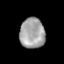
Tissue: prostate
Cell type: T cells
Senescence score: 0.3472
Nuclear area (px): 748
Mean DAPI intensity: 161.853